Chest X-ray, AP view. Patient: 42 years old, sex M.
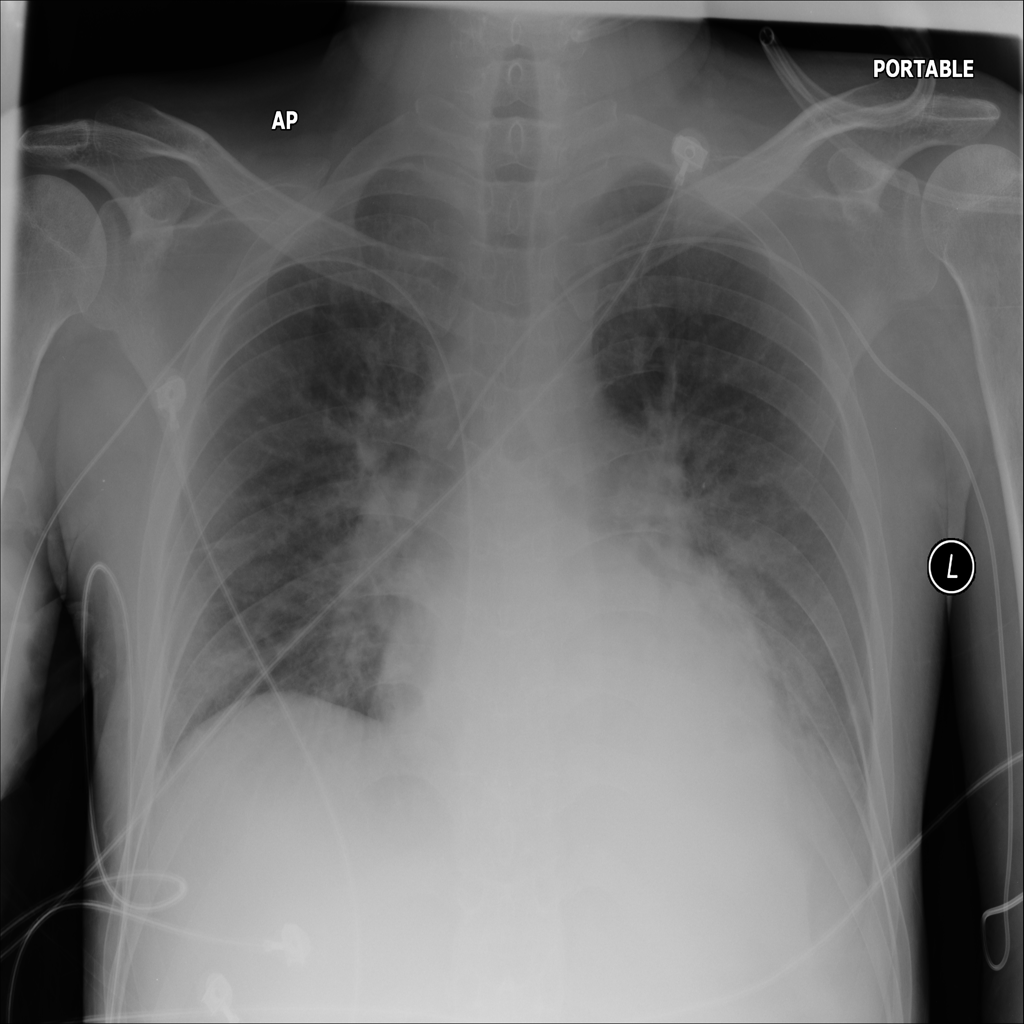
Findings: Effusion, Infiltration